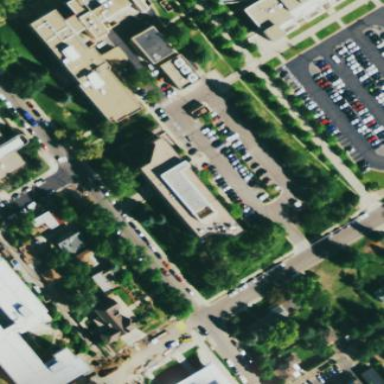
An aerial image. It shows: Government office building.